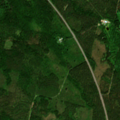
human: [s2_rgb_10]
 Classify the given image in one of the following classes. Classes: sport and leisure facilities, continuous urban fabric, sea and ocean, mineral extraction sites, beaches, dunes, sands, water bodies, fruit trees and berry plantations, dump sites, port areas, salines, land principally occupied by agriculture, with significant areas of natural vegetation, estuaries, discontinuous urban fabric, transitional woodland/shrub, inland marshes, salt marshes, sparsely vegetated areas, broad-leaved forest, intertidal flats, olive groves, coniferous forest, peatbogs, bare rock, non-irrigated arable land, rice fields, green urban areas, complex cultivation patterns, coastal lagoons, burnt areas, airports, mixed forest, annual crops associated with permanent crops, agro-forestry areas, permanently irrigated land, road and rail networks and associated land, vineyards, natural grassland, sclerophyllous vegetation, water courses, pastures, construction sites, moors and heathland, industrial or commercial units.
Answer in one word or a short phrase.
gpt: coniferous forest, mixed forest